Question: I am going to write an app for google services, but I stuck at the first step: 'let user sign in for google's services'.
I can find 'gtm-OAuth2' library from Google's code base. But the problem for that is I don't know how to load Google's default sign in page - like some apps are doing (below is the screenshot):

Anyone gives me some hints?
Where can I load this page for iphone and how then to get the login info?
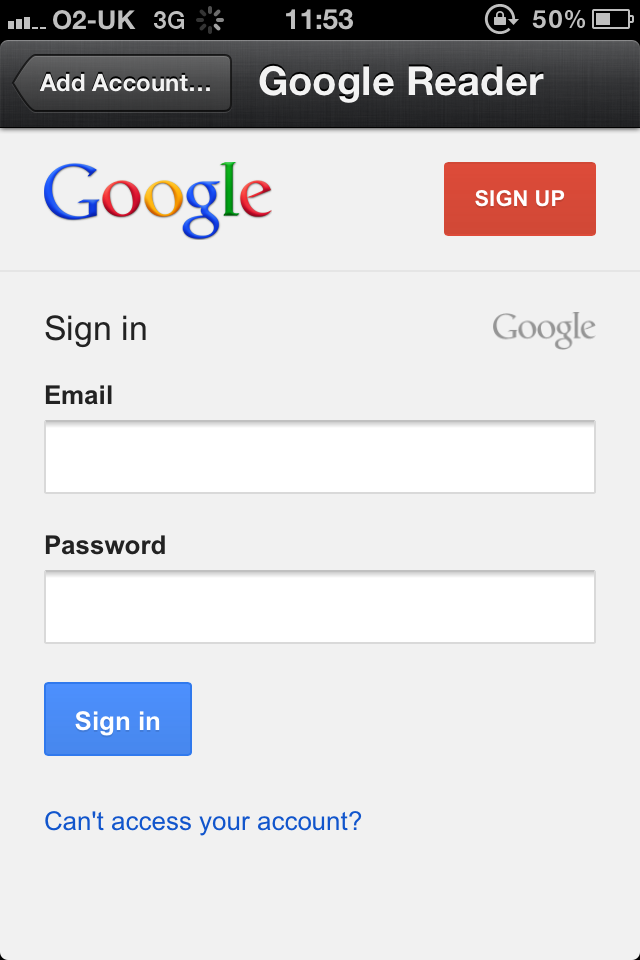
Answer: This page is provided by: <URL>